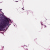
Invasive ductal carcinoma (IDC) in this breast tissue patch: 0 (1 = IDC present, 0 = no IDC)